Question: I have an NSDictionary that contains an array. What I am trying to do is get the object inside of the first part of my array photoDictionary:
'''
-(NSString*) getImageAtIndex:(NSInteger *)index andObject:(PhotoPXArray *)photoArray {
NSDictionary *photosDictionary = [MTLJSONAdapter JSONDictionaryFromModel:photoArray];
NSArray = [[photosDictionary objectAtIndex:0];
//NSArray *photoCollection = [MTLJSONAdapter JSONArrayFromModels:self.photoPXArray];
return @"ff";
}
'''
This should be really simple but I am banging my head against a wall.
My ultimate goal is to get the 'image_url' as shown in this object model:

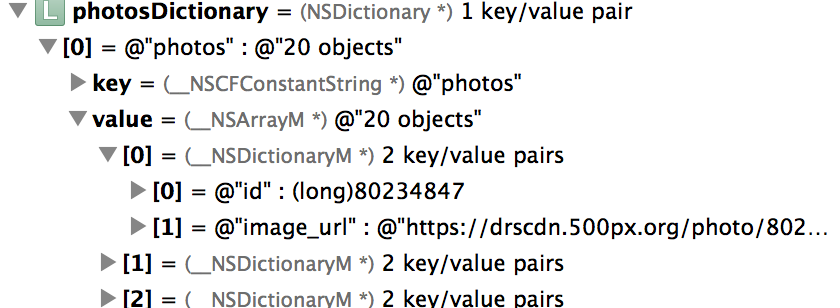
Answer: Hot Licks answer was PERFECT!!
NSString* url = photosDictionary[@"photos"][0][@"image_url"];